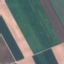
Land use / land cover class: AnnualCrop